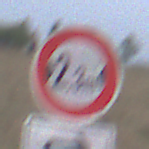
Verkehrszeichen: TatsaechlicheBreite2Komma3
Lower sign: RichtungsangabeDurchPfeile5
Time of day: SunriseSunset
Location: Outdoor (Nature)
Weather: Overcast
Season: NotSpecified
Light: Natural